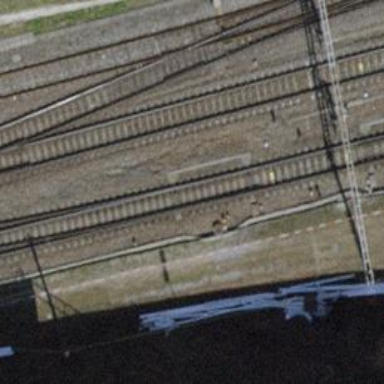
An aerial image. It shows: Railway track with contact line for electrification.